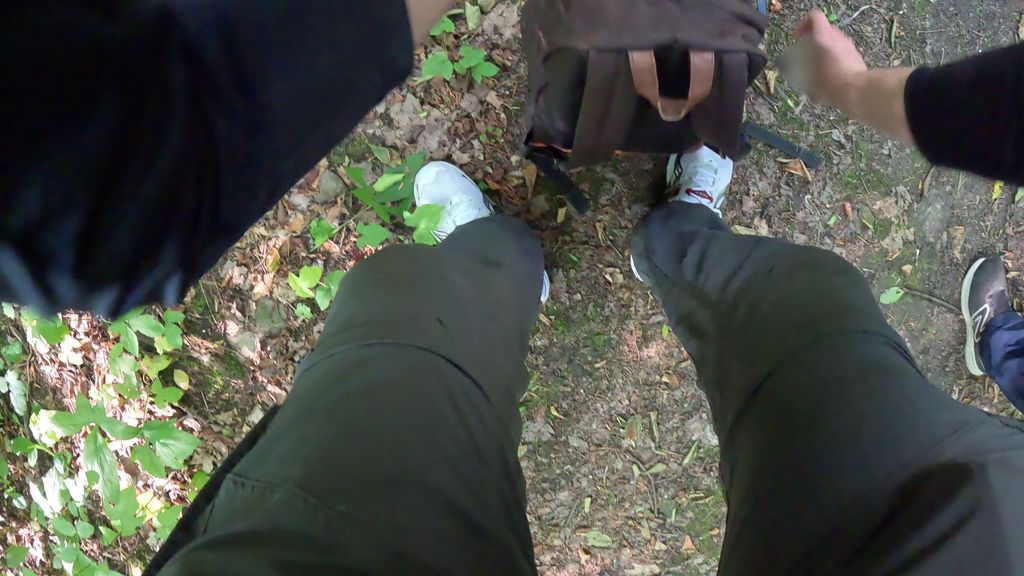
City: ottawa-gatineau